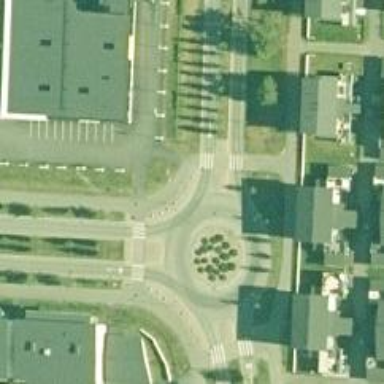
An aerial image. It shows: Asphalt cycleway.